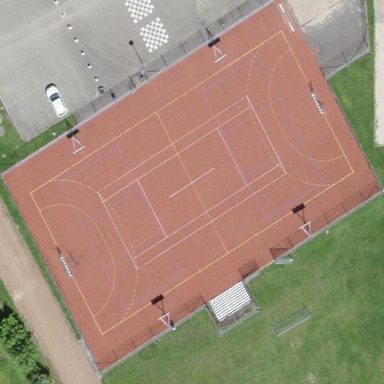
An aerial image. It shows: Pitch for leisure activities.